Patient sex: F
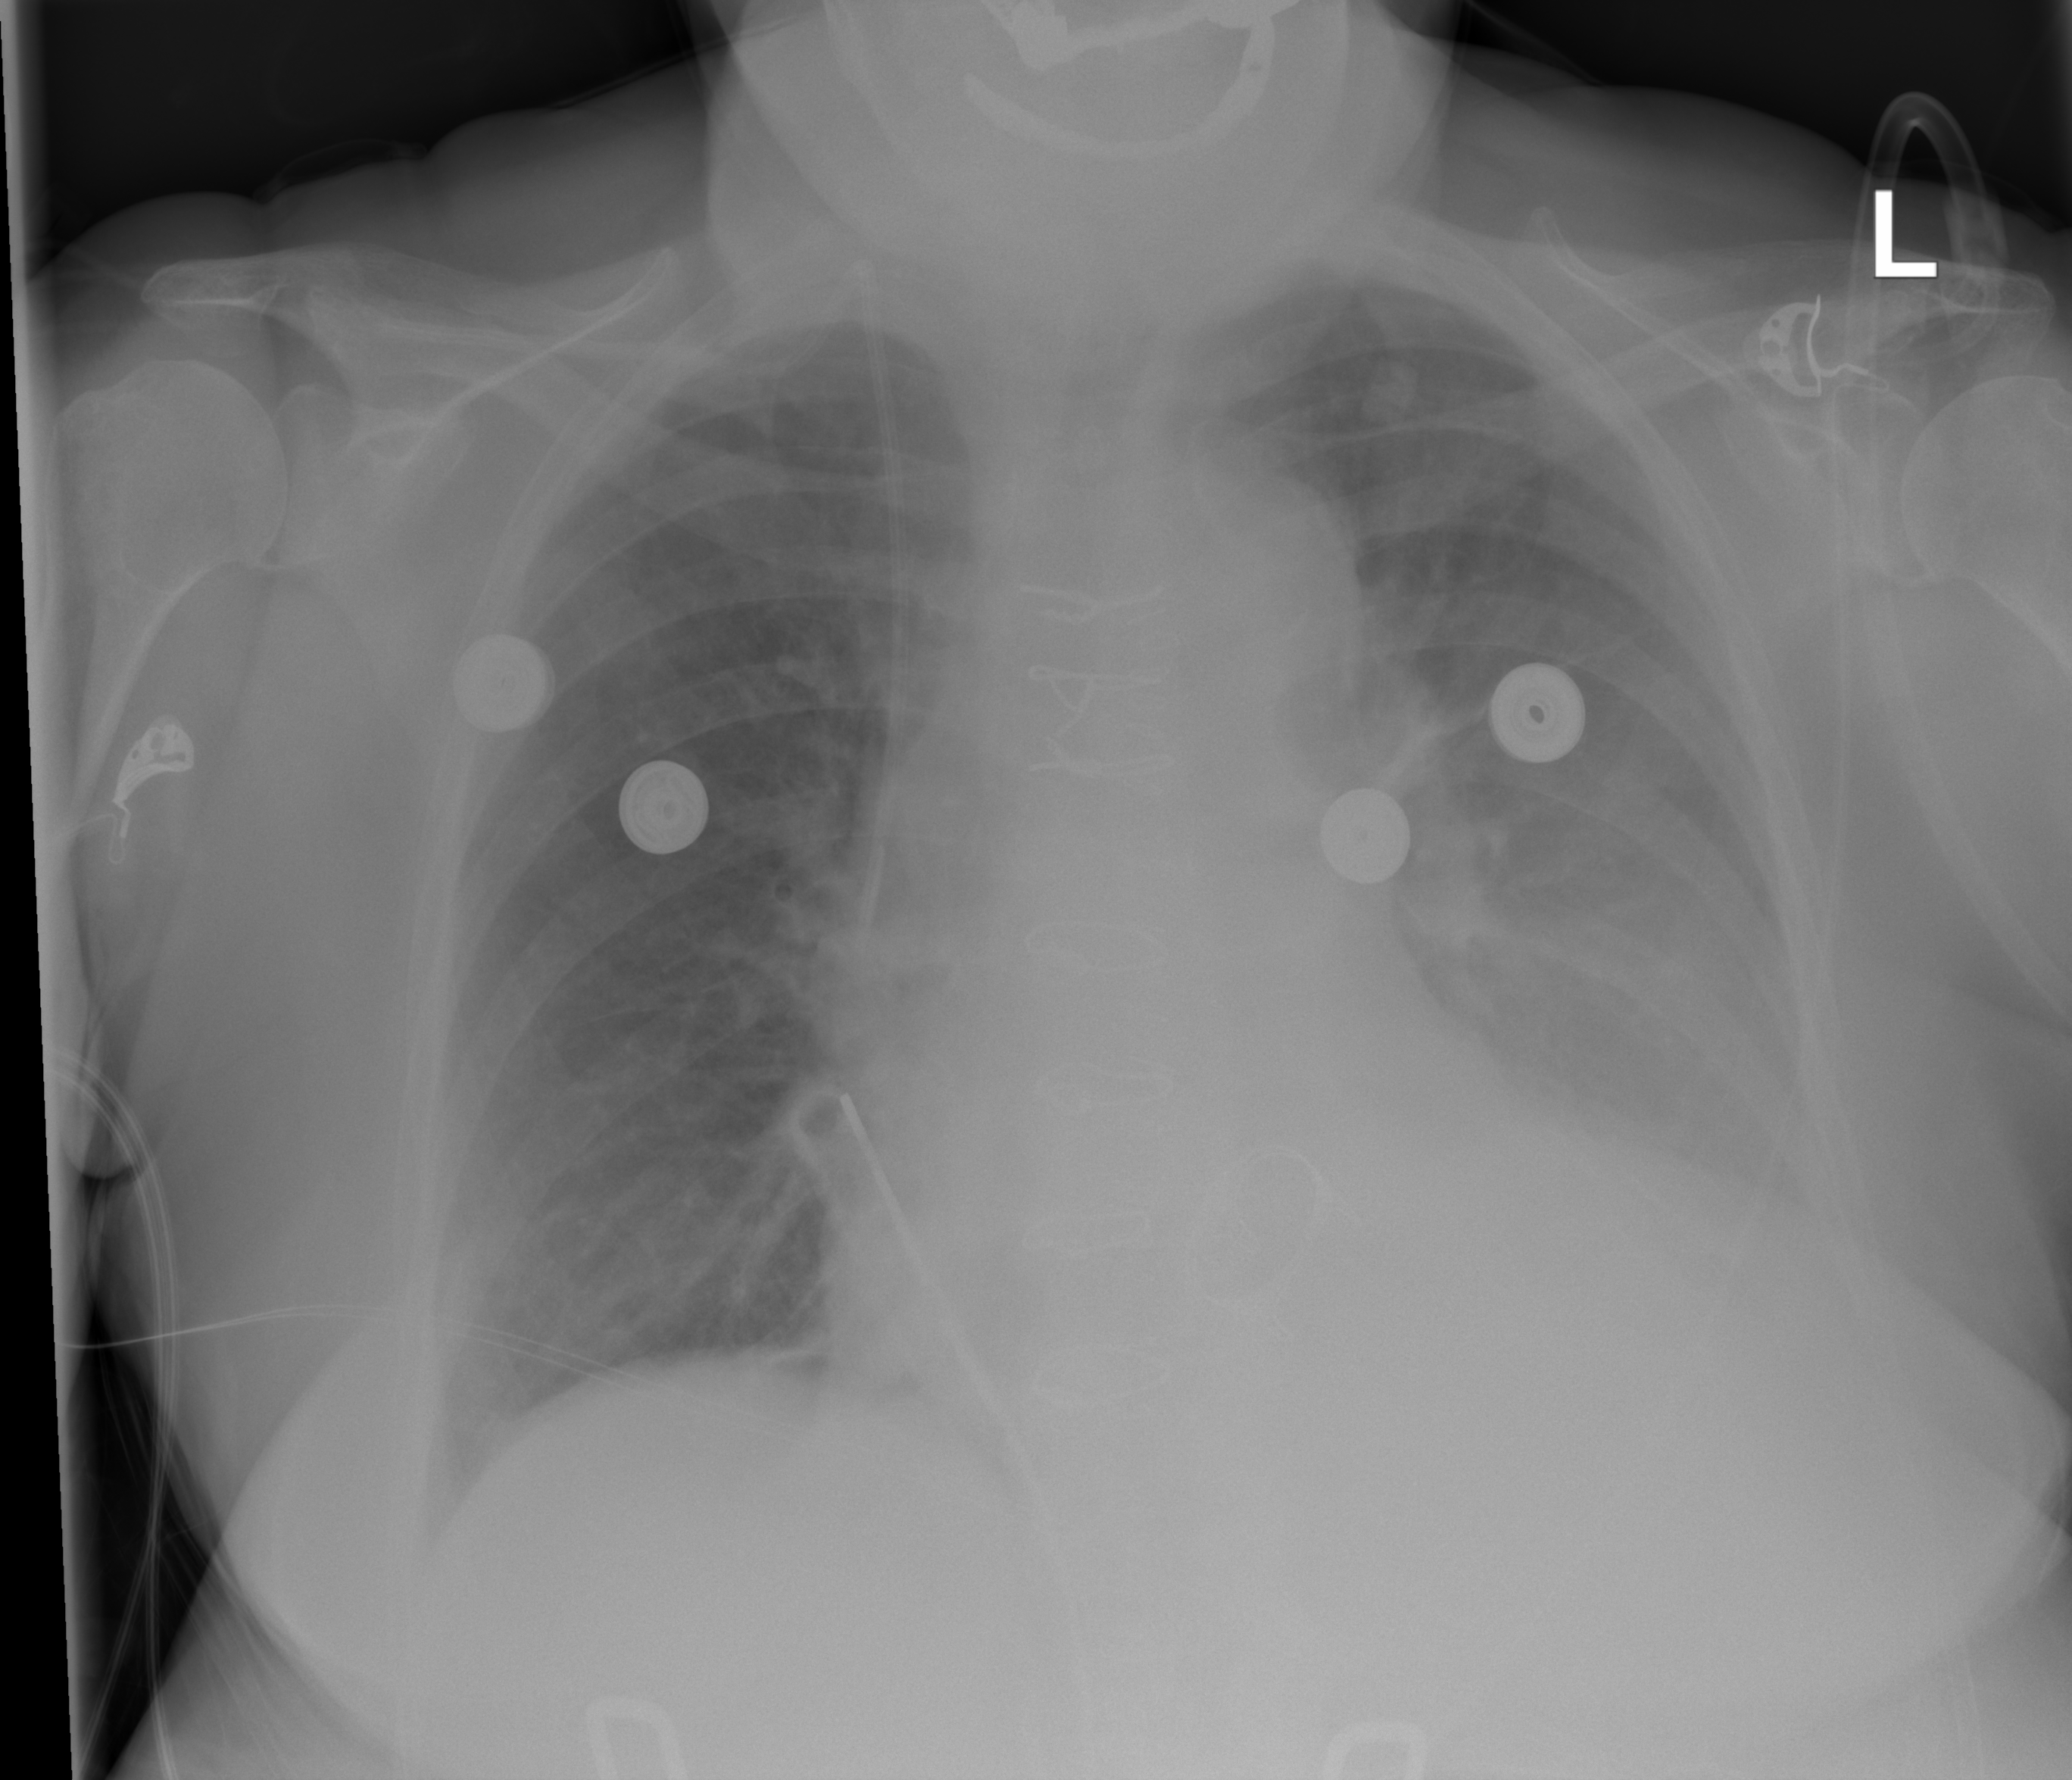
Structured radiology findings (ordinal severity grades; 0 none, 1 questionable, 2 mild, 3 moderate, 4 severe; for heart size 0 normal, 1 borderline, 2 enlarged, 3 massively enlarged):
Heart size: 1
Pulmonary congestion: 0
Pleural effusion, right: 0
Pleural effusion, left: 2
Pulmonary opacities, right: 0
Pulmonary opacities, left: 0
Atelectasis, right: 0
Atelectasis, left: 2